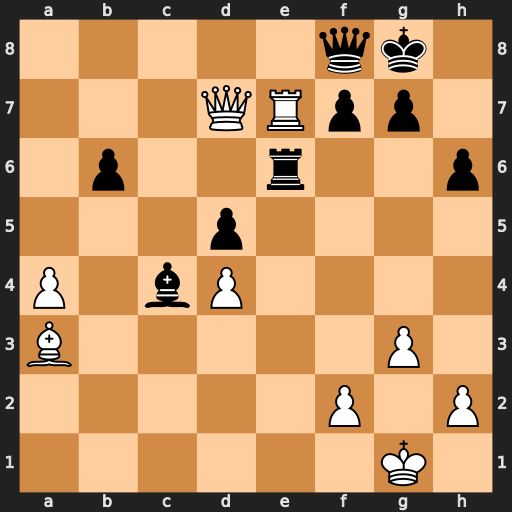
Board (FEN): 5qk1/3QRpp1/1p2r2p/3p4/P1bP4/B5P1/5P1P/6K1
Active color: w
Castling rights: -
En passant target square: -
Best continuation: Rxe6 fxe6 Bxf8